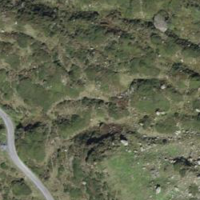
EUNIS habitat code: 26
Species observed at this site:
Rhododendron ferrugineum